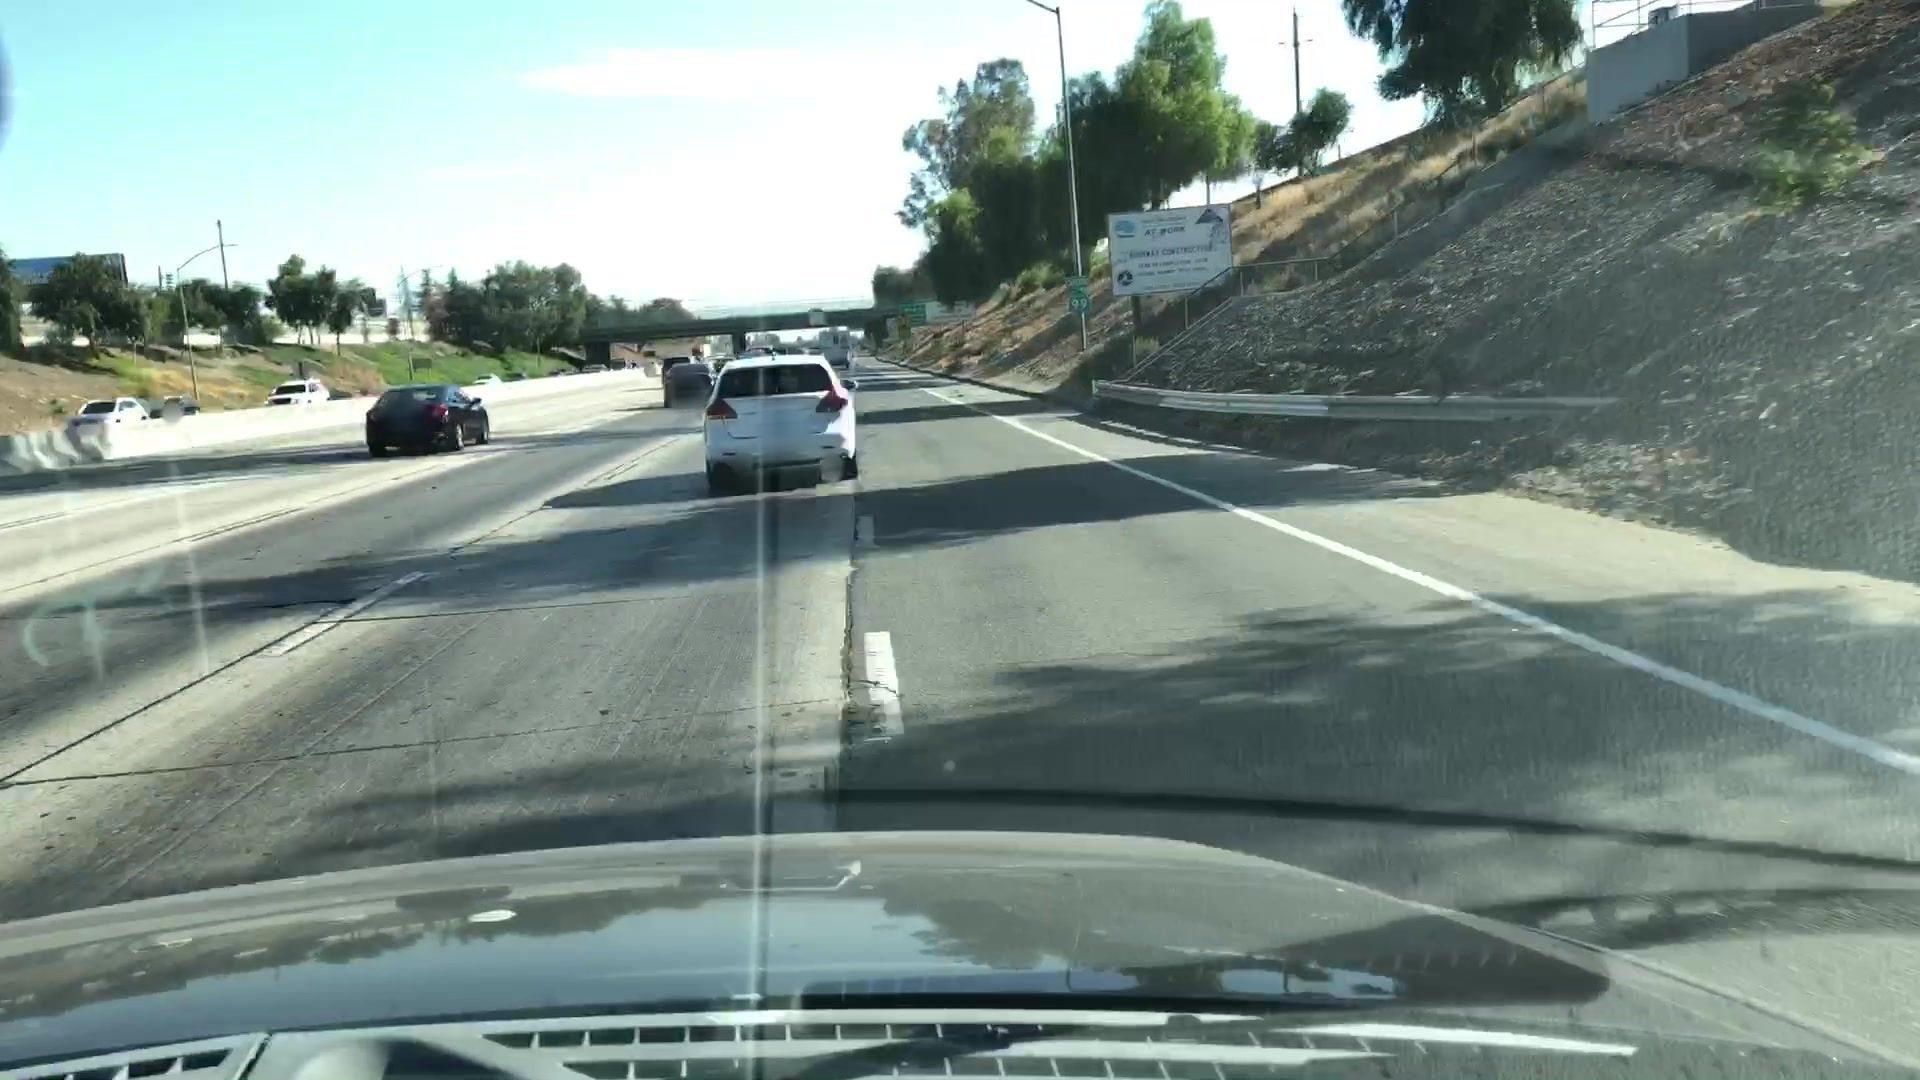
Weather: clear
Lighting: day
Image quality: slightly poor
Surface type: driving surface
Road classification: motorway, motorway_link
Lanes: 2, 1
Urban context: urban centre
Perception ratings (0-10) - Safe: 0.84, Lively: 2.3, Beautiful: 1.14, Boring: 5.24, Depressing: 7.42, Wealthy: 2.72